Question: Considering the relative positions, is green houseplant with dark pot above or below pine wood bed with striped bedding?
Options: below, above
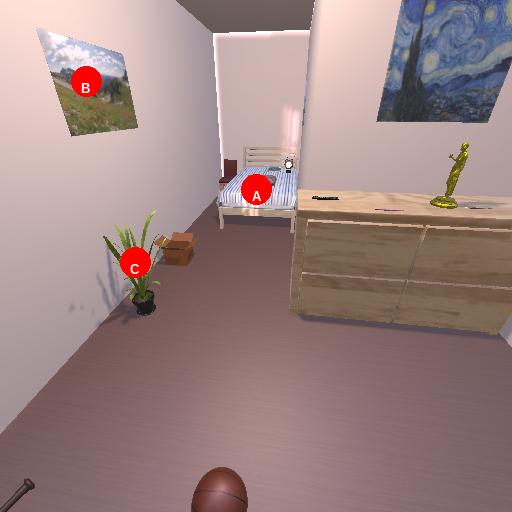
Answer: below